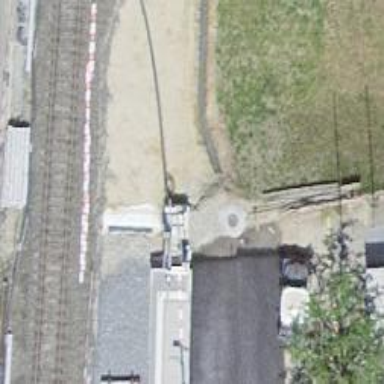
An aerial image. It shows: Single-track railway with electrified contact lines.